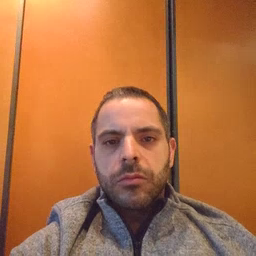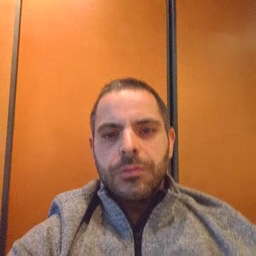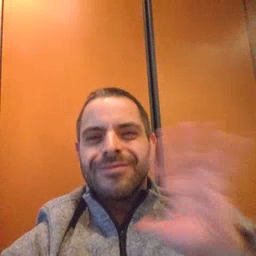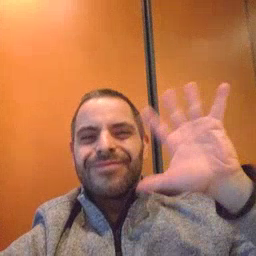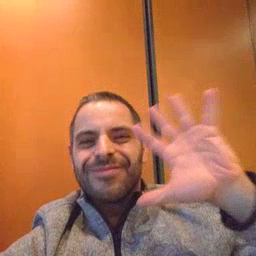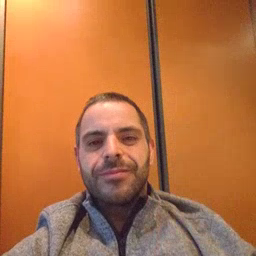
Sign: bye